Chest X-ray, AP view. Patient: 59 years old, sex M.
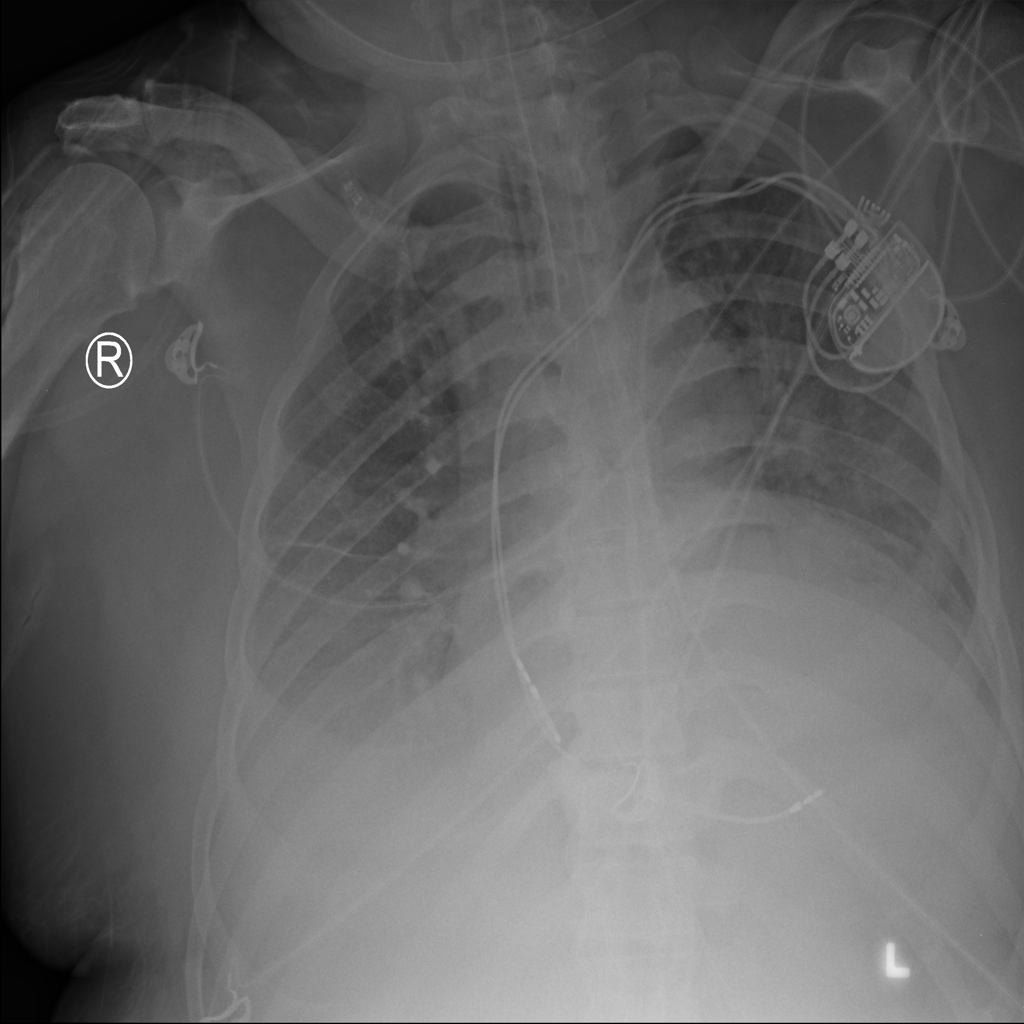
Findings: Infiltration